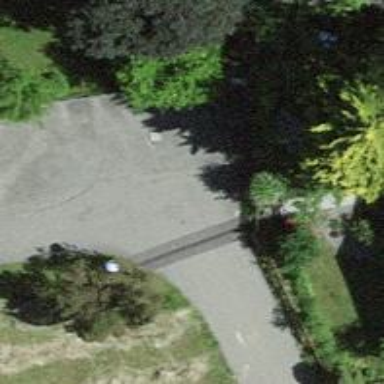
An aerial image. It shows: Alley classified as service road.